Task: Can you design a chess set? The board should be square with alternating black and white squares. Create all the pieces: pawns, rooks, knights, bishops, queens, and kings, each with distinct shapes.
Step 2972:
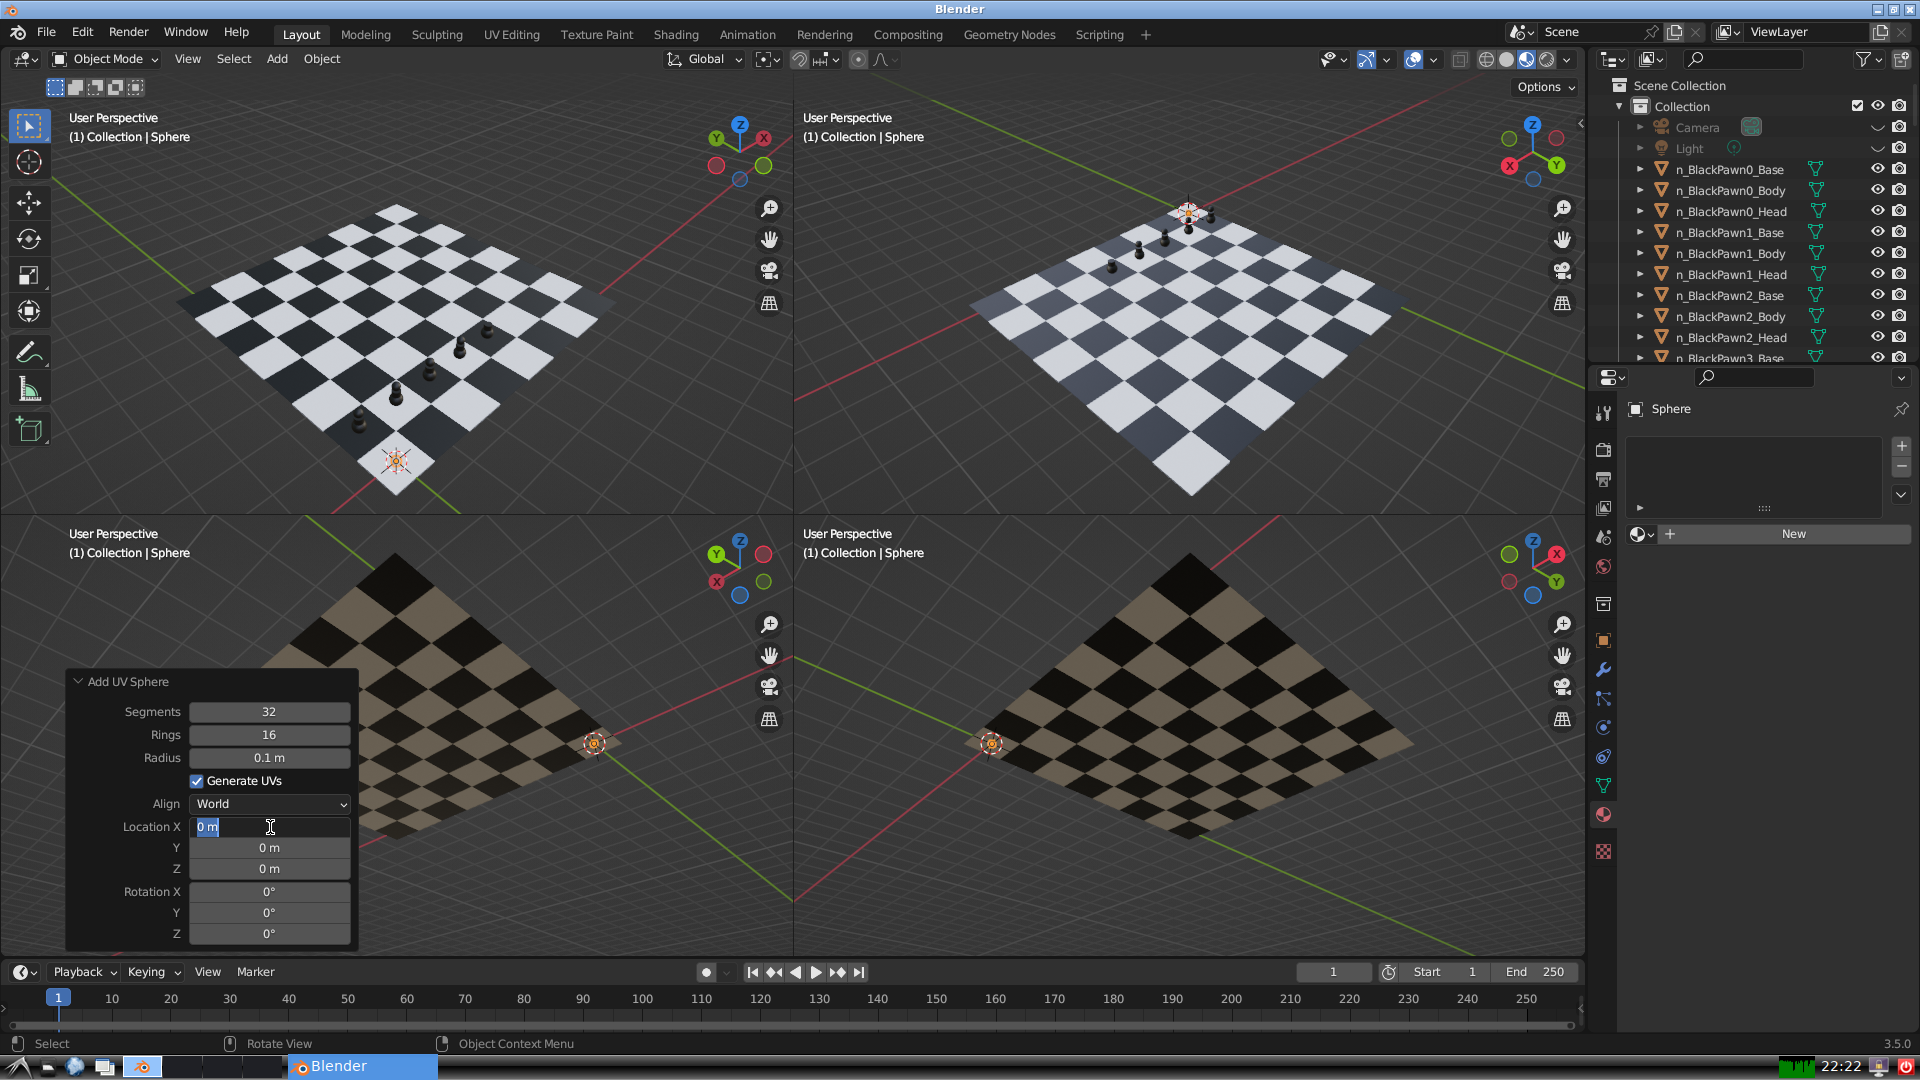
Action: input_text: 4.0